Aerial crown-view tile of a tropical tree (Barro Colorado Island, Panama), acquired 20250616:
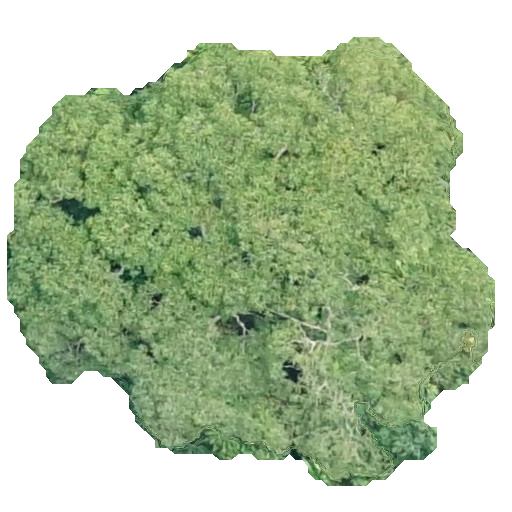
Species: Astronium graveolens
GBIF accepted scientific name: Astronium graveolens
Crown area: 236.038 m²